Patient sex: M
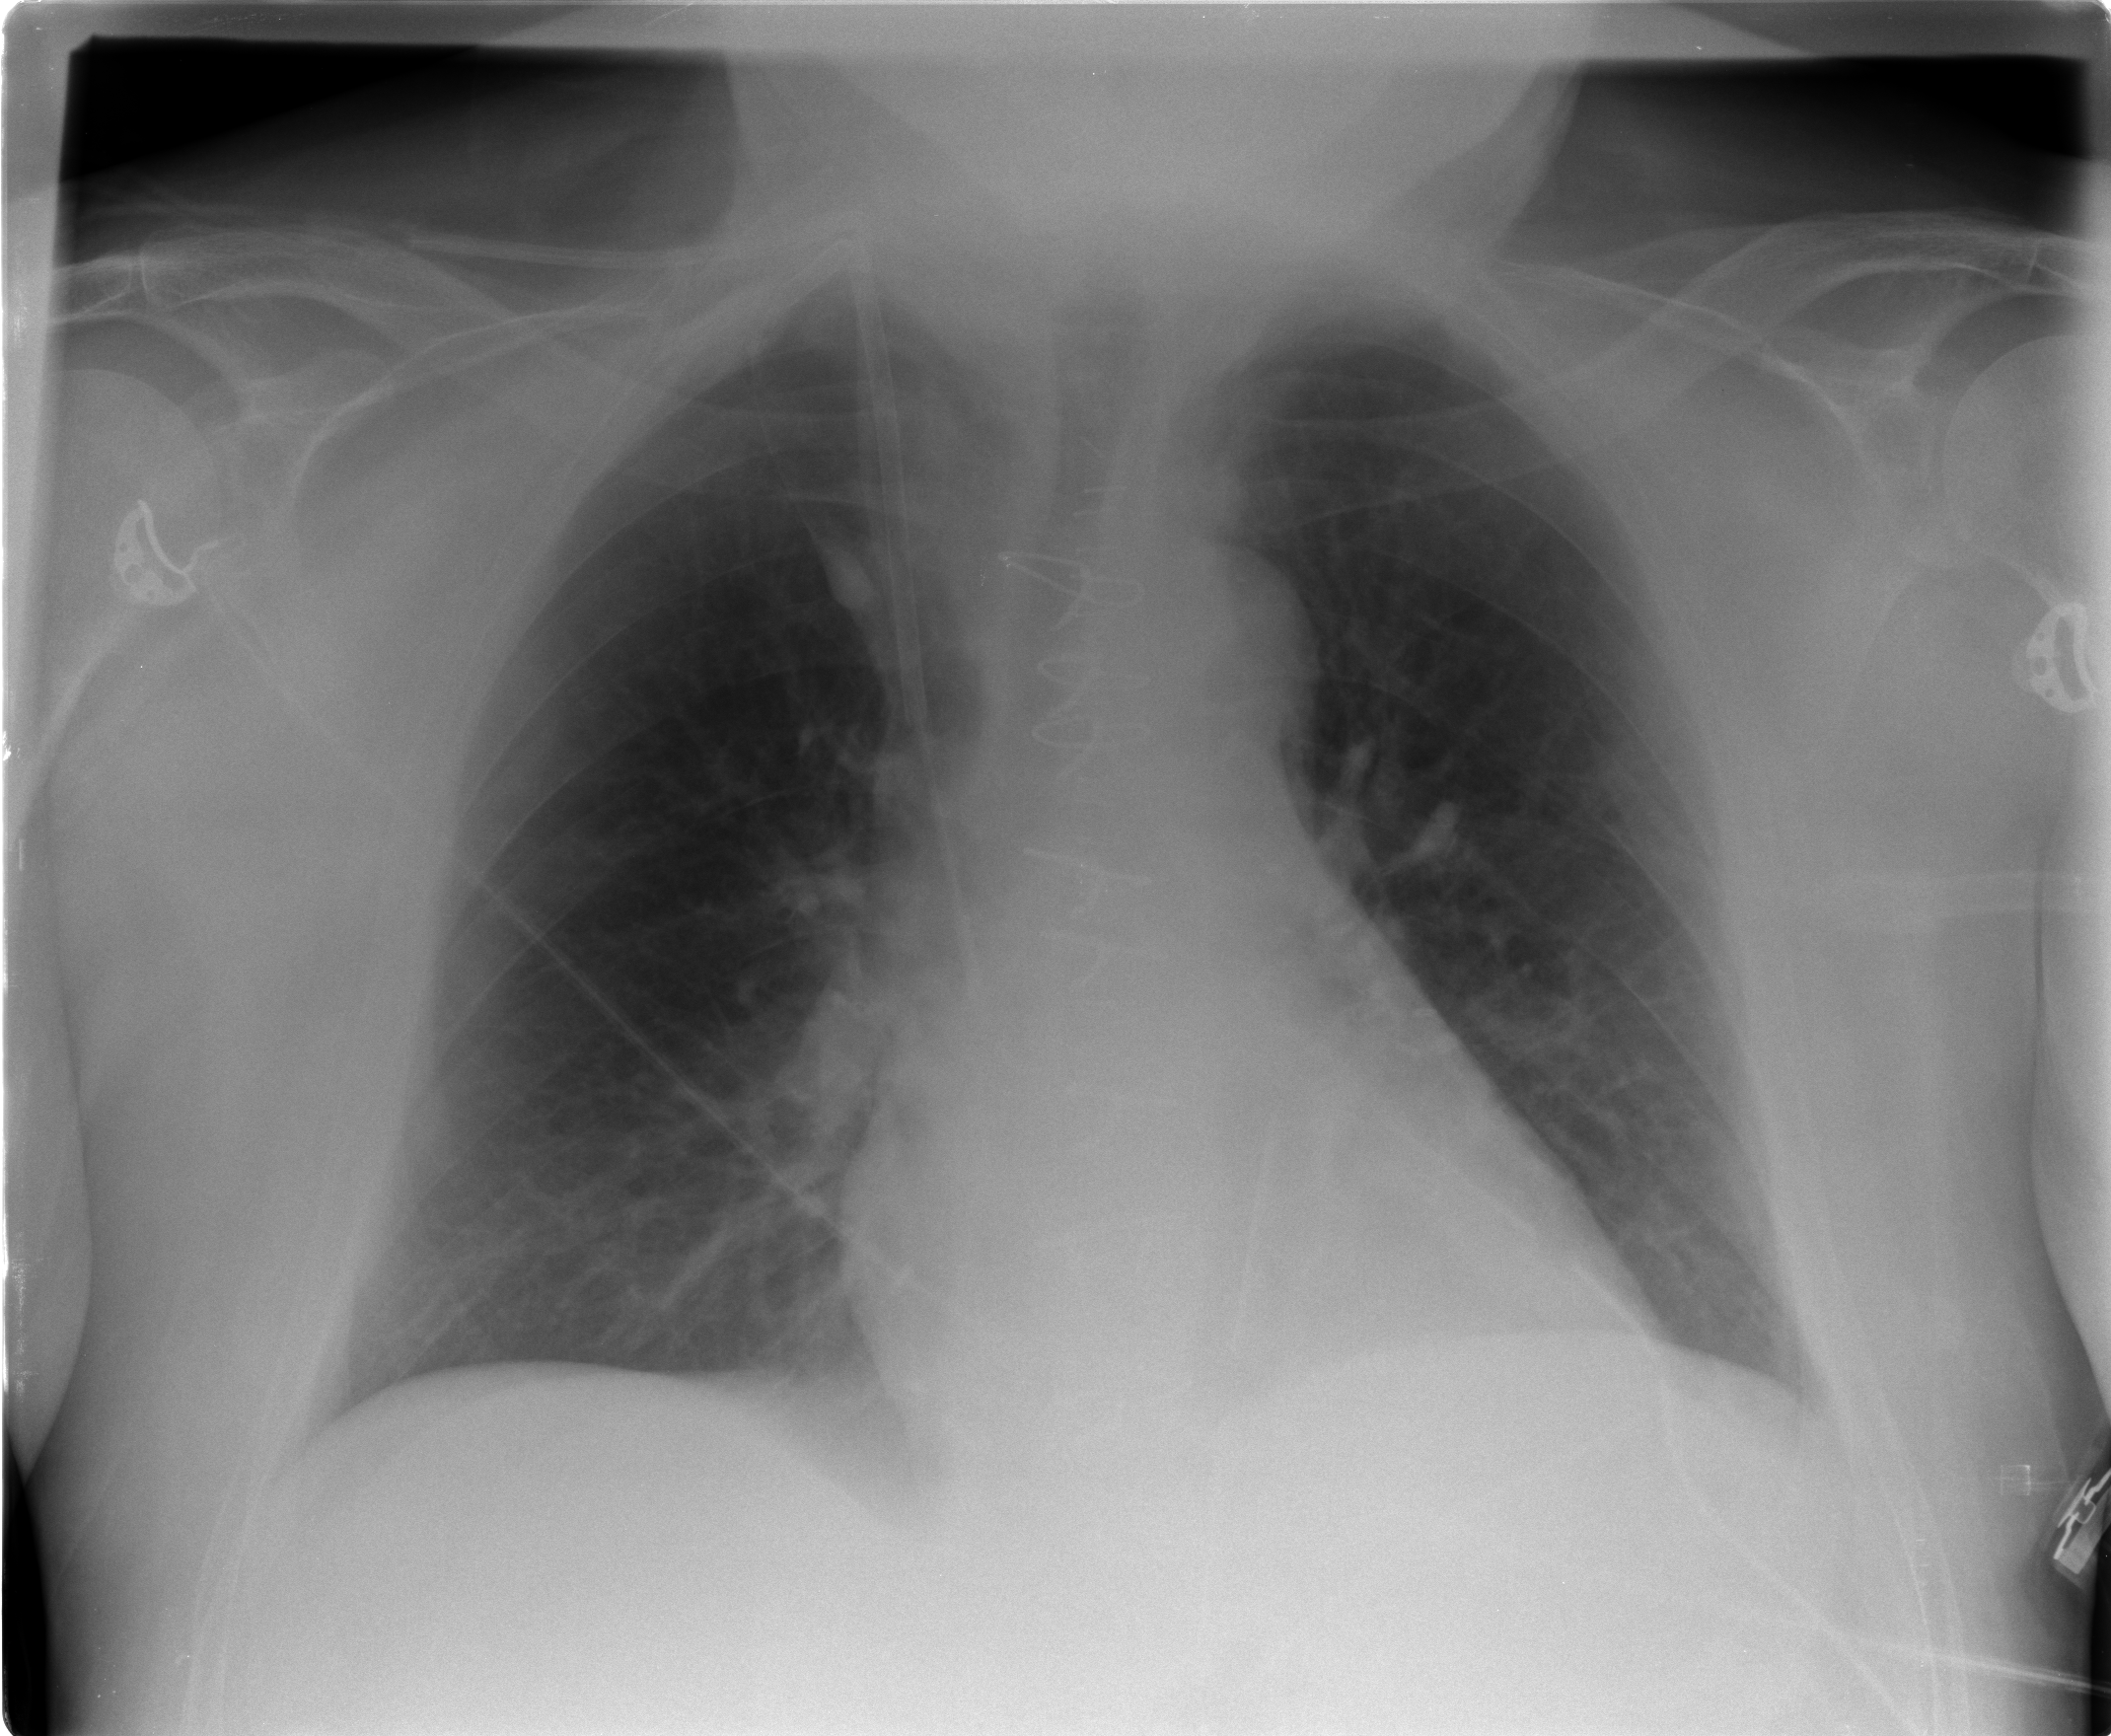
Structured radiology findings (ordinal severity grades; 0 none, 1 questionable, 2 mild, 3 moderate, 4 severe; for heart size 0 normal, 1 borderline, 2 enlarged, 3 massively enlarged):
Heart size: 0
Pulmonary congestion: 1
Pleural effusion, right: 0
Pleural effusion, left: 0
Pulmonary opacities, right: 0
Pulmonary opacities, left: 0
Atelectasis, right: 0
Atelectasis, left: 0